Field crop: tomato
Growth stage: 1
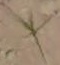
Species: cyperus